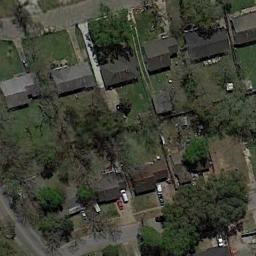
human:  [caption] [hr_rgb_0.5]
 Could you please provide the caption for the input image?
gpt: The medium residential area has some neatly arranged houses and trees on the grass .

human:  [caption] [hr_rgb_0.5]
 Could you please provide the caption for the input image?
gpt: Many trees are in medium residential area .

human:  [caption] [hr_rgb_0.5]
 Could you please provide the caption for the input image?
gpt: Medium-sized houses are built on green land .

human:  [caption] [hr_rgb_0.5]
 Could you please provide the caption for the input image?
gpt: The medium residential is on the grass next to some trees .

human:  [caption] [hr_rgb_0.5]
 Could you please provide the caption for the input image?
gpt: There are some black buildings and green trees on the medium residential area .